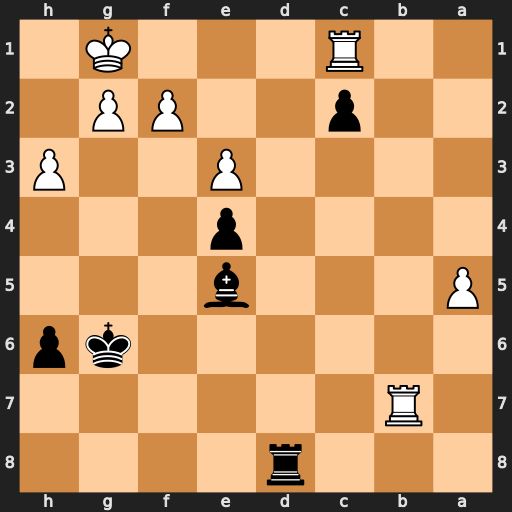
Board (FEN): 3r4/1R6/6kp/P3b3/4p3/4P2P/2p2PP1/2R3K1
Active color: b
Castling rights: -
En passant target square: -
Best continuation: Rd1+ Rxd1 cxd1=Q#